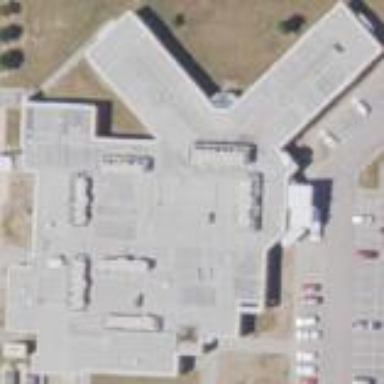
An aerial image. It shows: Hospital building.